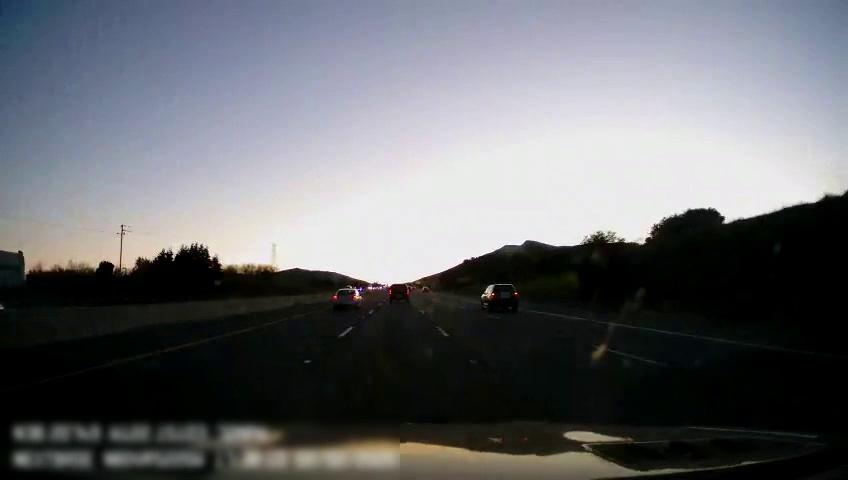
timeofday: Day
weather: Sunny
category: Drivable Space
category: Vehicles | Car
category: Vehicles | SUV
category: Vehicles | SUV
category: Lanes | Alternate Lane
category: Lanes | Current Lane
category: Lanes | Current Lane
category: Lanes | Alternate Lane
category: Lanes | Alternate Lane